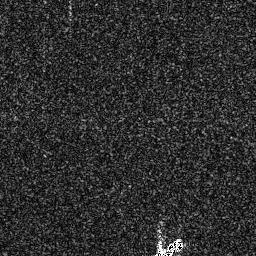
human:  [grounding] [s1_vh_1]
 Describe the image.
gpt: In the satellite image, there is  <ref>1 medium ship </ref> <box>[[60, 92, 72, 99, 0]]</box> located at bottom.